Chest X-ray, AP view. Patient: 21 years old, sex M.
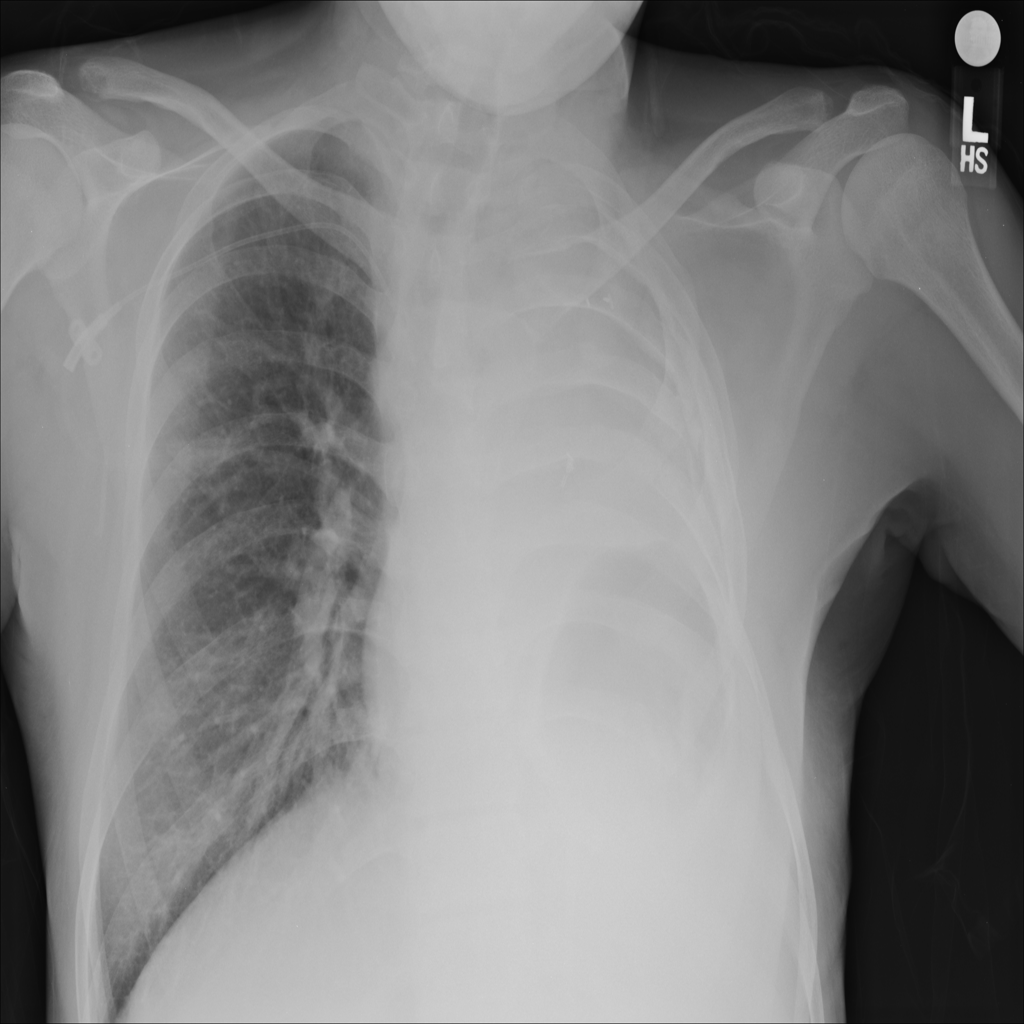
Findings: No Finding